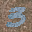
Label: 3